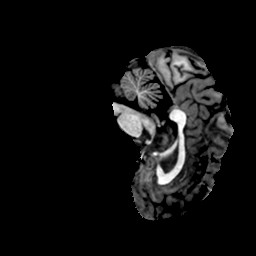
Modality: T1w
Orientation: sagittal
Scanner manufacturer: ge
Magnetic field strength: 3 T
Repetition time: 0.00766 s
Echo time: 0.003476 s